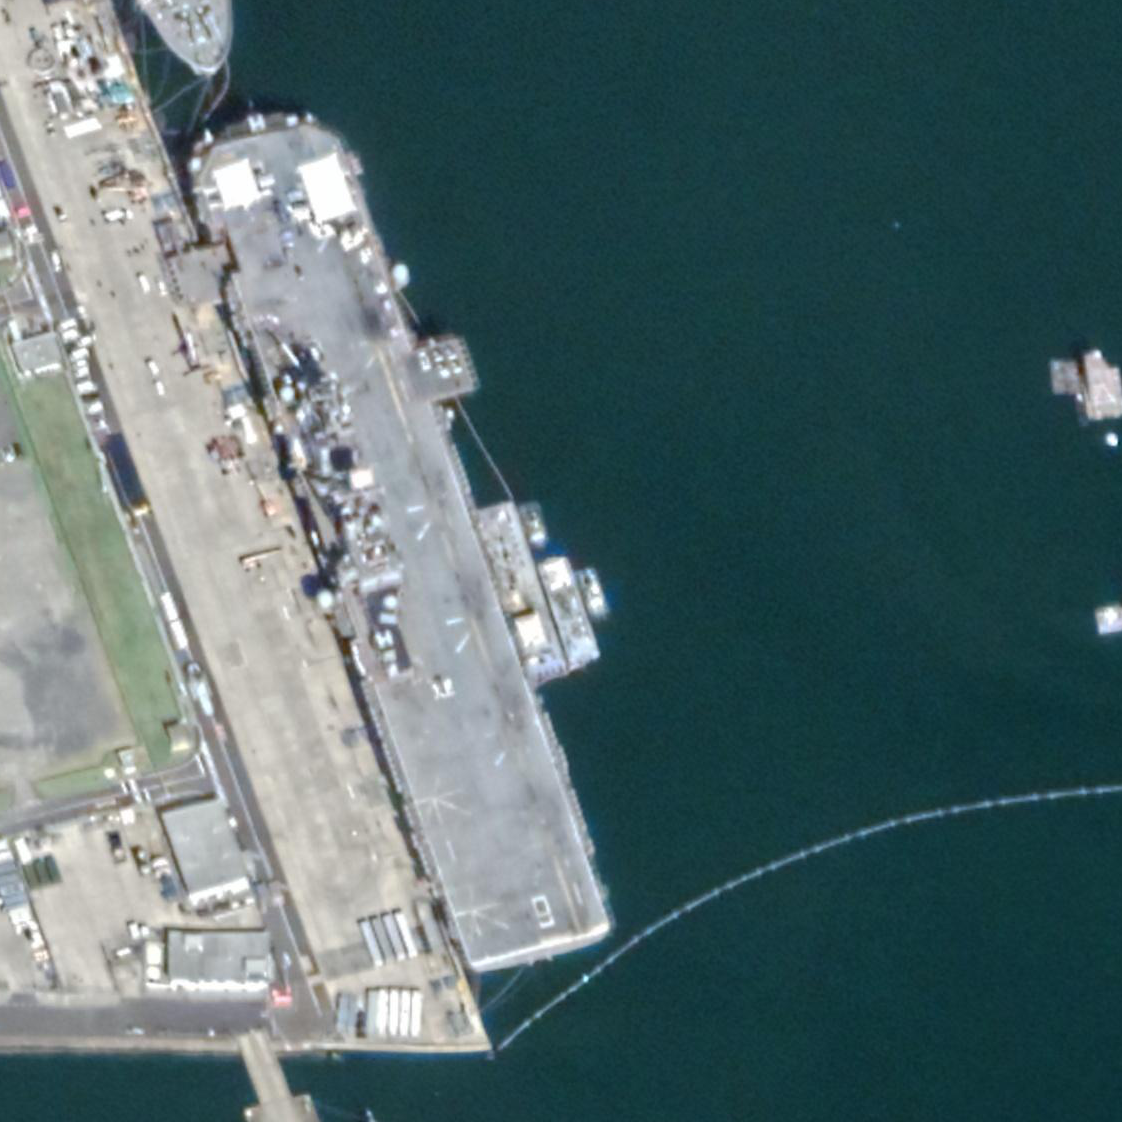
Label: assault